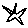
Label: star